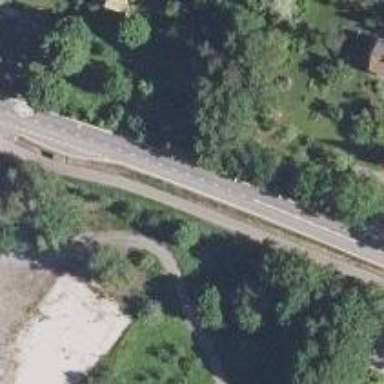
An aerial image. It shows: Cycleway.